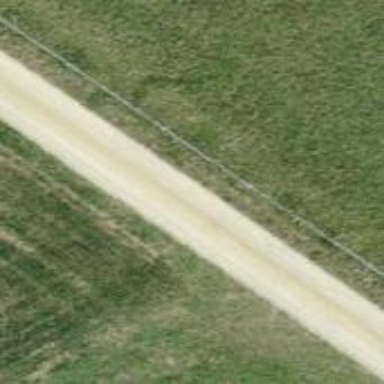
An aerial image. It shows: Paved track with grade1 quality surface. Only agricultural vehicles are allowed on this road.